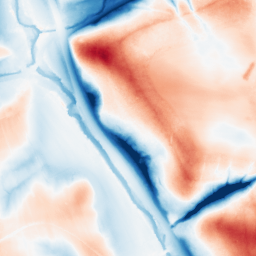
Category: classical
Decomposition family: gaussian
Decomposition parameters: sigma: 20
Upsampling method: sinc_hamming
Upsampling parameters: scale: 2
kernel_size: 8
Upsampling scale: 2